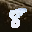
Label: 8